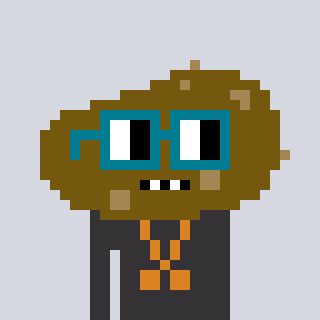
a pixel art character with square dark green glasses, a potato-shaped head and a grayscale-colored body on a cool background